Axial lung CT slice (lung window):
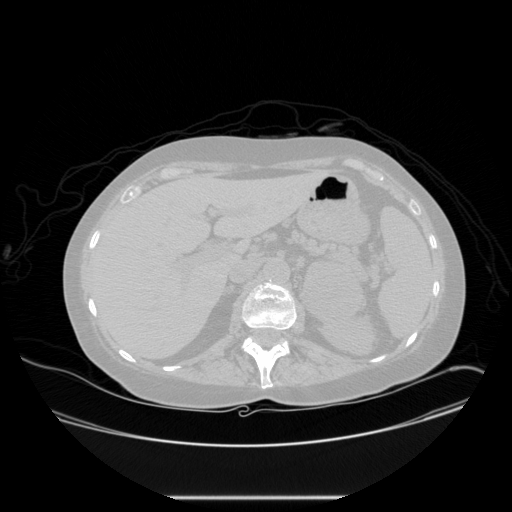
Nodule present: no